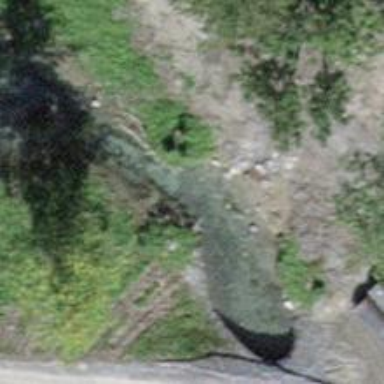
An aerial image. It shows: Culvert tunnel.